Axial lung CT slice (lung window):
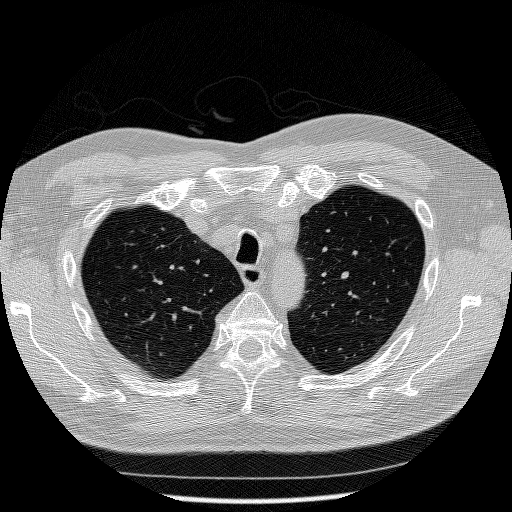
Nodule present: no